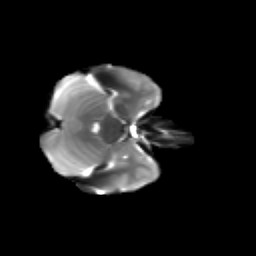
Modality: T2w
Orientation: axial
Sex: female
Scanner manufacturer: siemens
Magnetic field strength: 3 T
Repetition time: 5 s
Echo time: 0.071 s